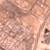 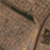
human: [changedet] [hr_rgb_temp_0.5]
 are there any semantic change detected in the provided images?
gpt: An elongated artificial lake has been built in the residential area.